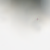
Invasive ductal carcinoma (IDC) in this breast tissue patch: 0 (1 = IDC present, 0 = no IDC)